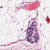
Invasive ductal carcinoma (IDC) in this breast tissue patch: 0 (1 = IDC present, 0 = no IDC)